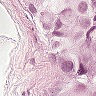
Metastatic tissue present: yes